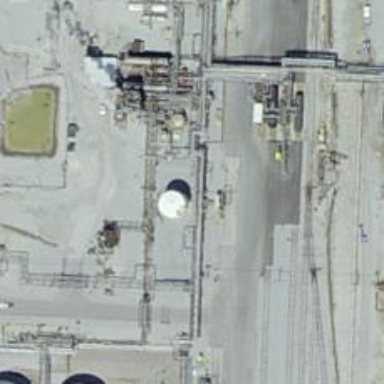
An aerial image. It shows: Storage tank with man-made structure.